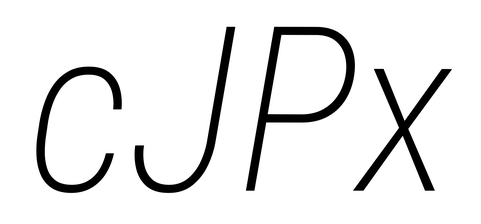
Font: Roboto-Italic_Condensed_ExtraLight_Italic